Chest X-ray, AP view. Patient: 58 years old, sex M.
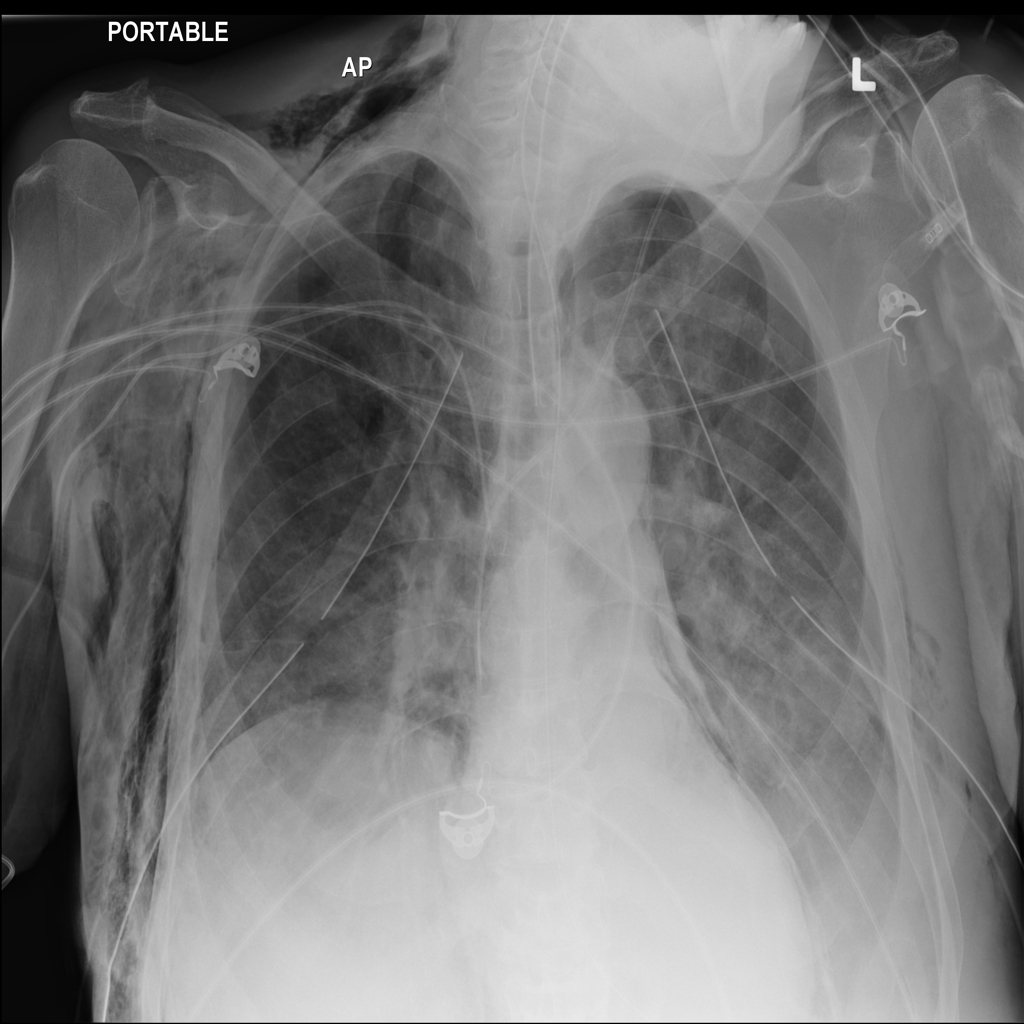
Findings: Effusion, Pneumothorax